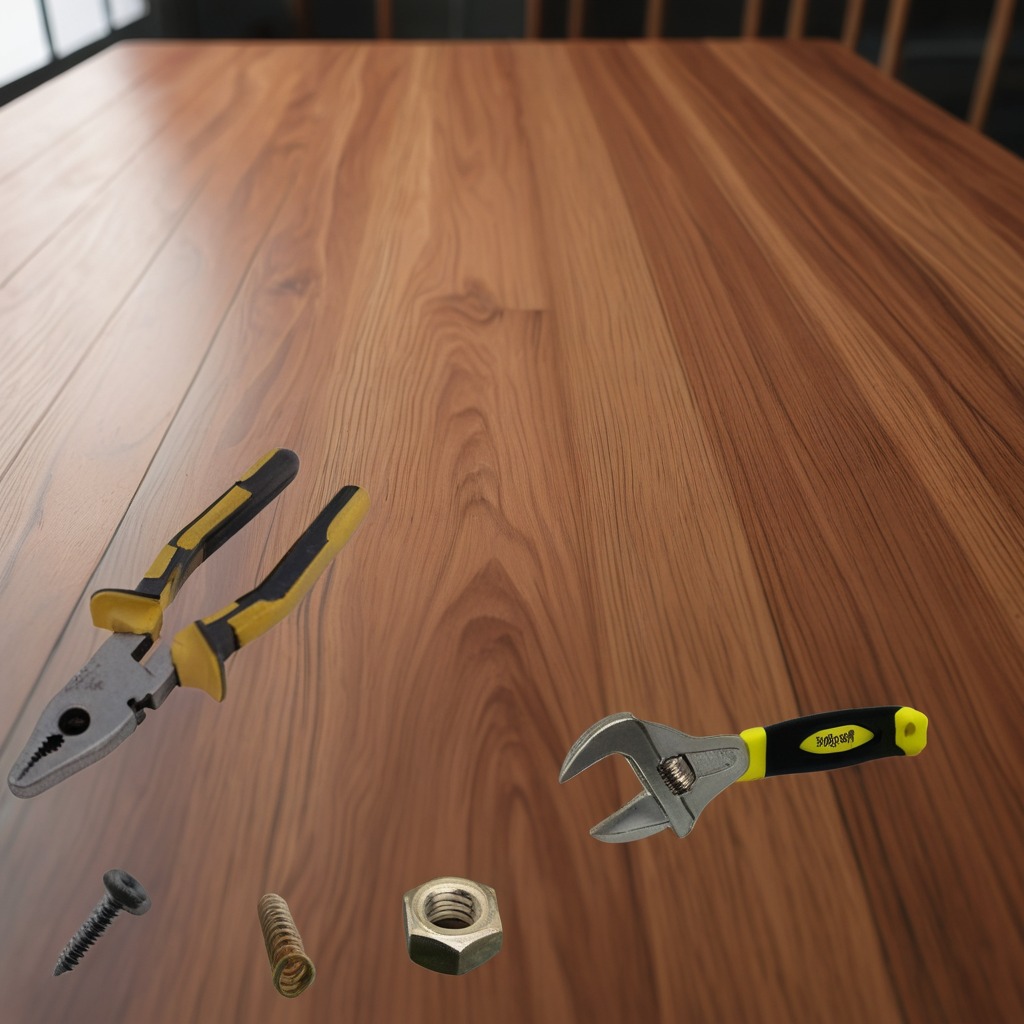
A metal machine screw, a pair of pliers, a coiled metal spring, a metal nut, and a wrench are lying on the wooden table.